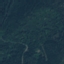
Label: Forest